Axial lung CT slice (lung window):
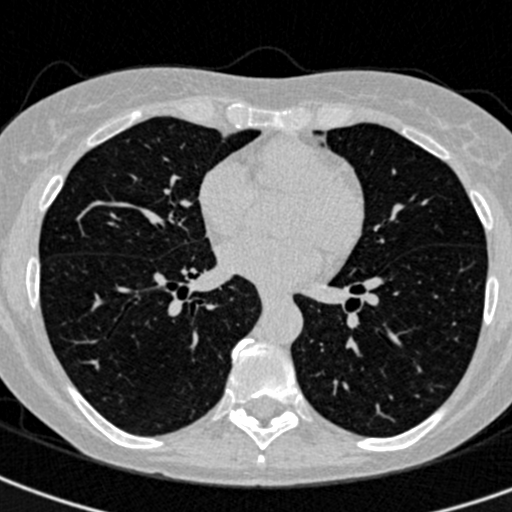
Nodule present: no